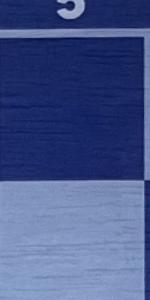
Label: Empty